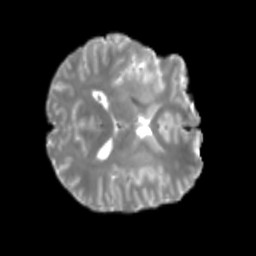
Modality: T2w
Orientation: axial
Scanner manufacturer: siemens
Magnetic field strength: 3 T
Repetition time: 4 s
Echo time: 0.0594 s